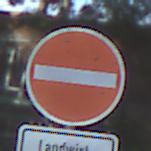
Verkehrszeichen: VerbotDerEinfahrt
Zusatzzeichen unten: BesondereFahrzeugeUndTransportgueter6
Umgebung: Outdoor, Suburban
Tageszeit: Midday
Wetter: Clear
Licht: Natural
Jahreszeit: NotSpecified
Kontrast: HighContrast